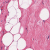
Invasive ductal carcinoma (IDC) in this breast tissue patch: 0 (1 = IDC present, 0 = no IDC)